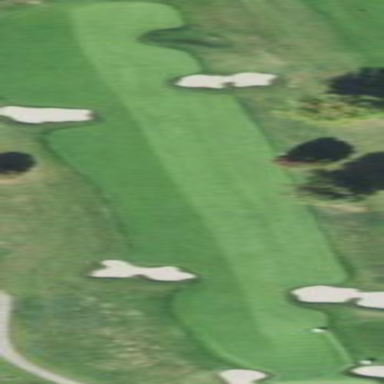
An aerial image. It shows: Golf fairway surrounded by grass.